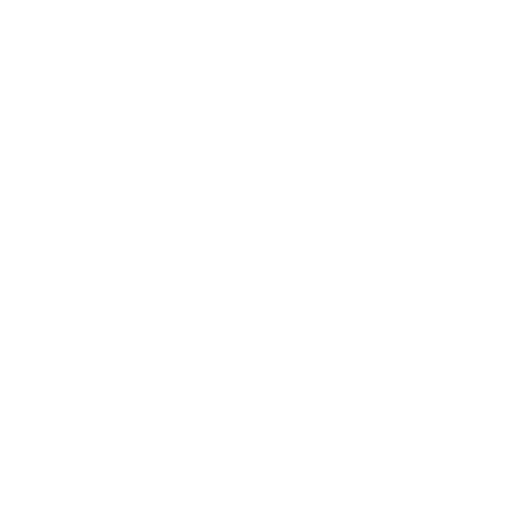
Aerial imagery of depression(s) in Ohio named Sandusky Basin containing only open water